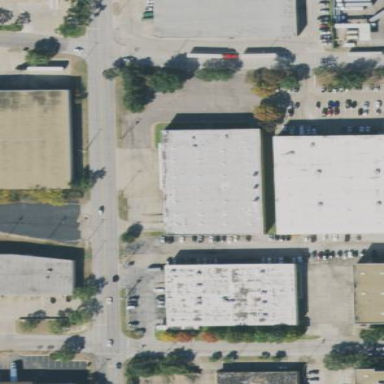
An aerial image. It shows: Warehouse.